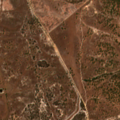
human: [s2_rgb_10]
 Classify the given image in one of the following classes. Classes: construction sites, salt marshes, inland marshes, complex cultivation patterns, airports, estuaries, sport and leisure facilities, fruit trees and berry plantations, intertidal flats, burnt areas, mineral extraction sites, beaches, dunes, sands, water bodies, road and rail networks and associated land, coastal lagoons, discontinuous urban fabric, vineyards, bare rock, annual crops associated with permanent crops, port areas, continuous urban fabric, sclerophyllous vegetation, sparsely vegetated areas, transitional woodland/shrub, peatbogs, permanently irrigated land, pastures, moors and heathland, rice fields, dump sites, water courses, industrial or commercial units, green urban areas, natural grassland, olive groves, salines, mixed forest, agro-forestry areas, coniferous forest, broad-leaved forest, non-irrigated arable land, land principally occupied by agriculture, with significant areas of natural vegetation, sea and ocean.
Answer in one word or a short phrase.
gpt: pastures, agro-forestry areas, transitional woodland/shrub